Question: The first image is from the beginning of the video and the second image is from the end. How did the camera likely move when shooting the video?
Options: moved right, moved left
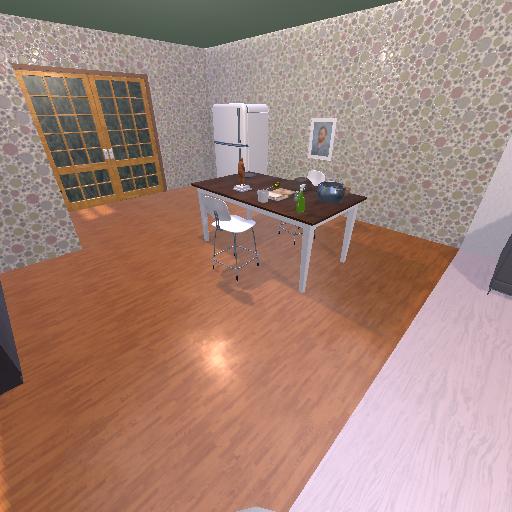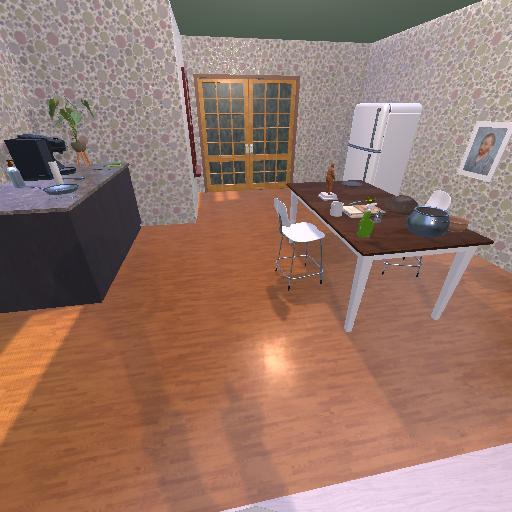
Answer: moved right